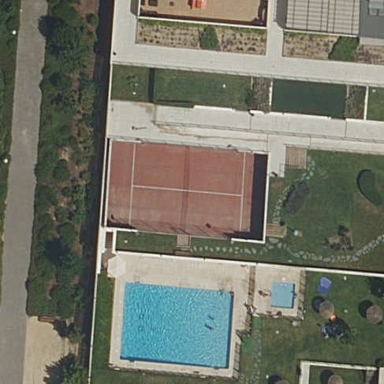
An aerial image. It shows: Tennis court with tartan surface.